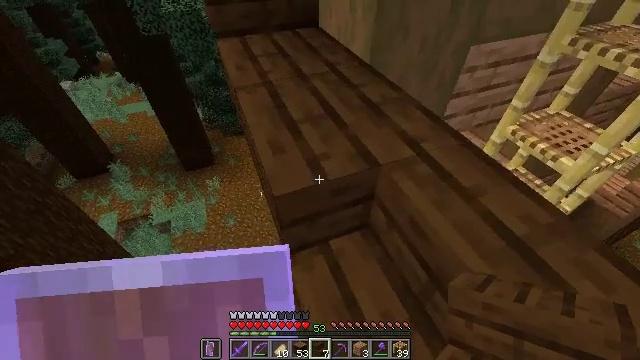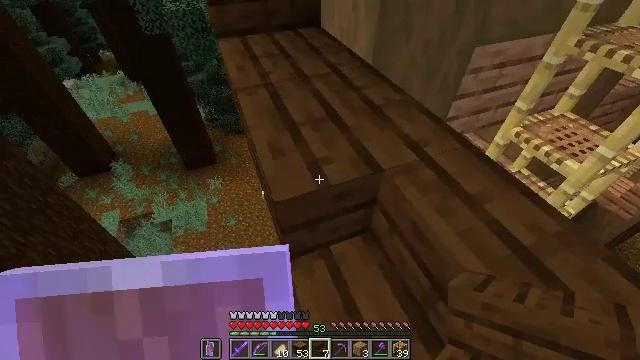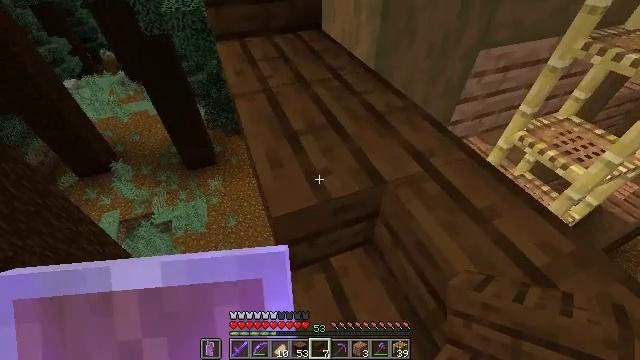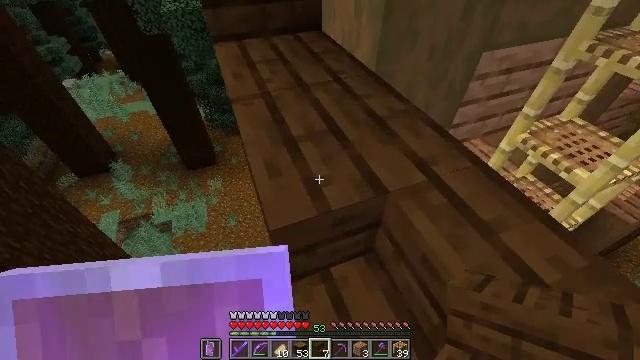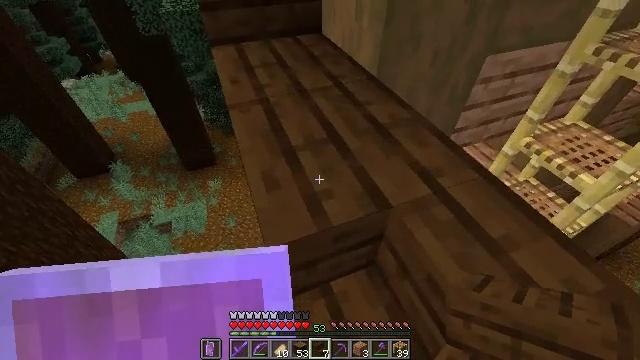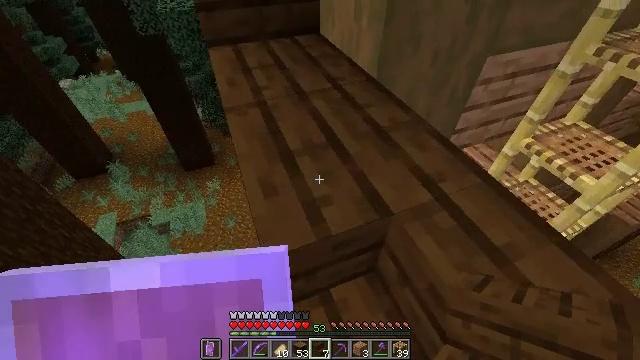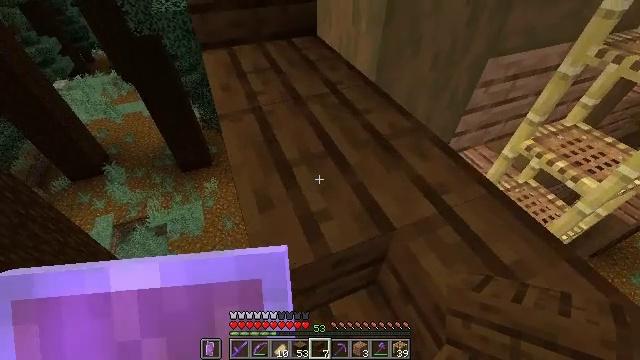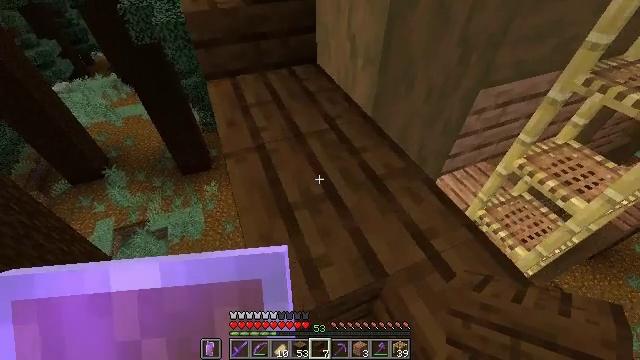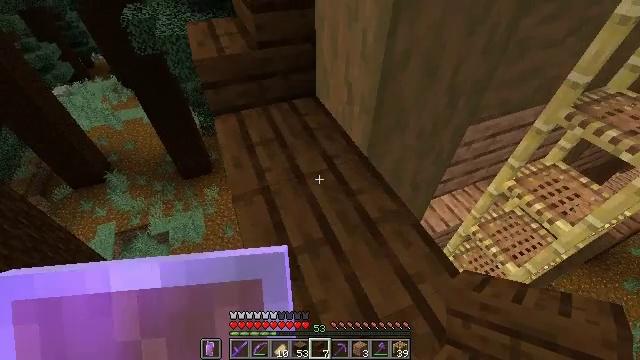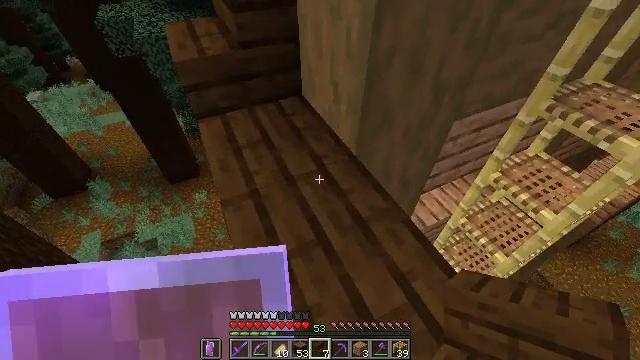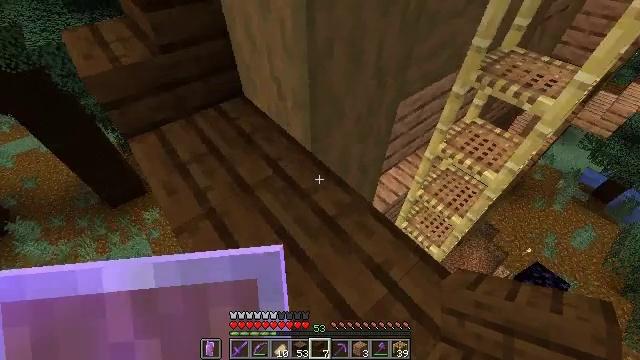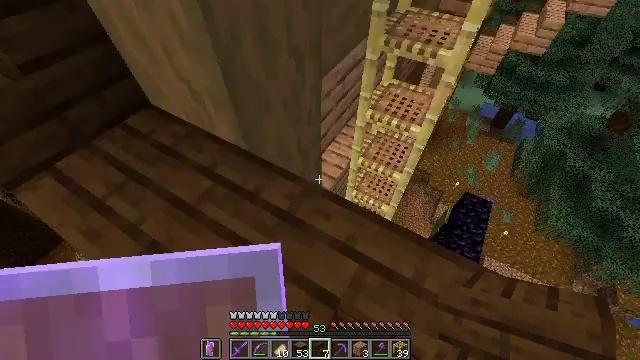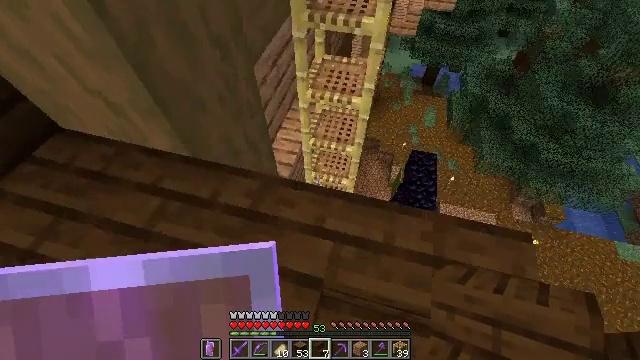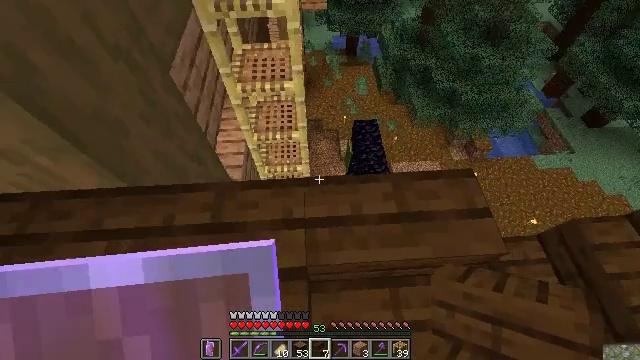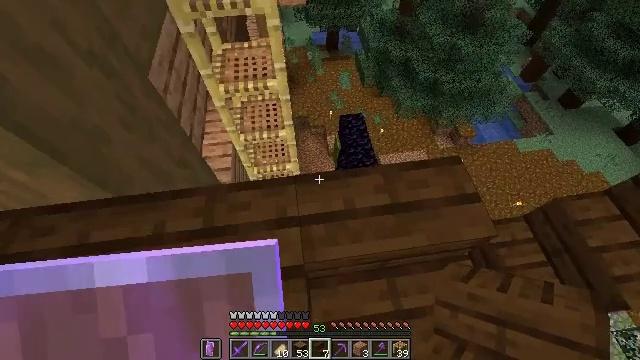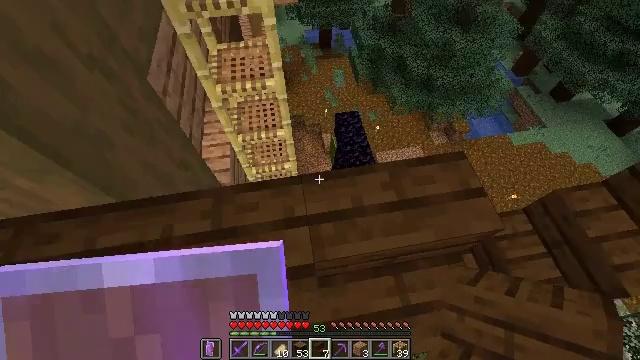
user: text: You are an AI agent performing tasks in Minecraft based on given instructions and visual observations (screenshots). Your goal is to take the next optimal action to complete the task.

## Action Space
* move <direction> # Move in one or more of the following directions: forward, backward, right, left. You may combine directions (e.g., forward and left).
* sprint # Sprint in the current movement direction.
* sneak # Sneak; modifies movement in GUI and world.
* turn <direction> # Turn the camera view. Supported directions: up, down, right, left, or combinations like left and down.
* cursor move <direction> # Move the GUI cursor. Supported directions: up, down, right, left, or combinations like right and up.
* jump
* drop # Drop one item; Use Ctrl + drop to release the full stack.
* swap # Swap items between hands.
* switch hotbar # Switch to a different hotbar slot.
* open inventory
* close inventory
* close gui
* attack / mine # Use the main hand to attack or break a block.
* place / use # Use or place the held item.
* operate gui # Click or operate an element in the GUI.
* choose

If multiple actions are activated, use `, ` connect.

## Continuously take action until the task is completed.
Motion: motion action
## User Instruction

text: Attack the dark oak stairs to gather the materials.
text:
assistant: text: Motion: move forward, sneak
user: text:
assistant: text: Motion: move forward, sneak
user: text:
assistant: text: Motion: move forward, sneak
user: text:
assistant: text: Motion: move forward, sneak
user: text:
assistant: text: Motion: move forward, sneak
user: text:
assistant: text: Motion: move forward, sneak
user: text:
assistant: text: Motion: move forward, sneak
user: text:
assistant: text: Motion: move forward, sneak
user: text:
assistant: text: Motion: move forward, sneak, turn right
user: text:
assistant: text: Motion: move forward, sneak, turn right and down
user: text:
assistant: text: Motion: sneak, turn right and down
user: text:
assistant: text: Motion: sneak, turn right and down
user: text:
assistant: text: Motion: sneak, turn right and down
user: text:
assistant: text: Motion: move left, sneak, turn right
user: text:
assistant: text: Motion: move left, sneak, turn right
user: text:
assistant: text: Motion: move left, sneak, turn right
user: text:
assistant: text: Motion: move left, sneak, turn right
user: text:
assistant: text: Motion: move left, sneak
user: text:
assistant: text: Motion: move left, sneak
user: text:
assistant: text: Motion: sneak
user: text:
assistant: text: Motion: sneak
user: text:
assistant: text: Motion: sneak
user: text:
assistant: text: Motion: sneak
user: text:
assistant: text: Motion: sneak
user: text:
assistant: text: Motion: sneak
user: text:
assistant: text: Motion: sneak
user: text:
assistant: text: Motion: sneak
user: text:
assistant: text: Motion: sneak
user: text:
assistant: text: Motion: sneak, turn right
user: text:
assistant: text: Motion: sneak, turn right